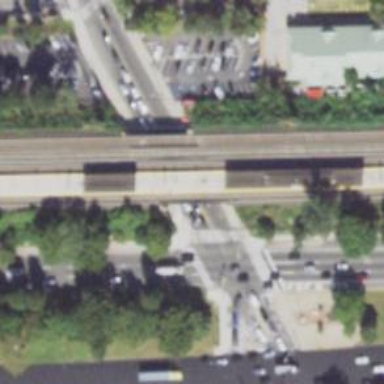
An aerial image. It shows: Bridge over electrified railway tracks.